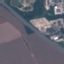
Land use / land cover class: Highway